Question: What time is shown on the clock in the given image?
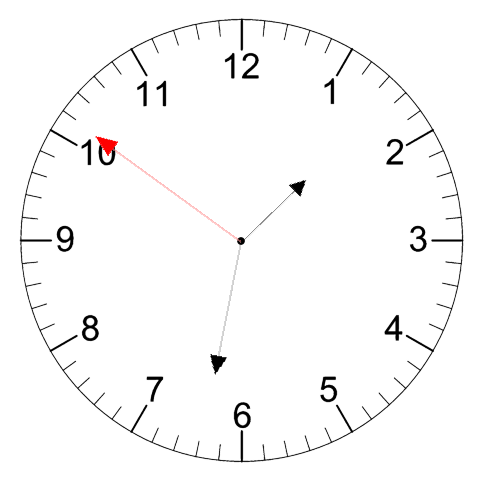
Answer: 01:31:51